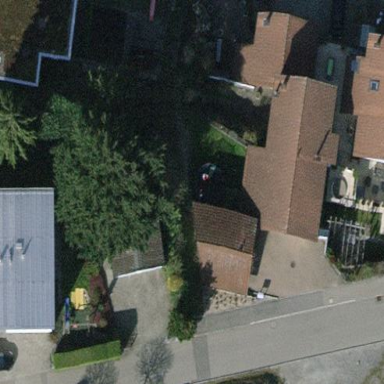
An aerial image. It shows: Semi-detached house.